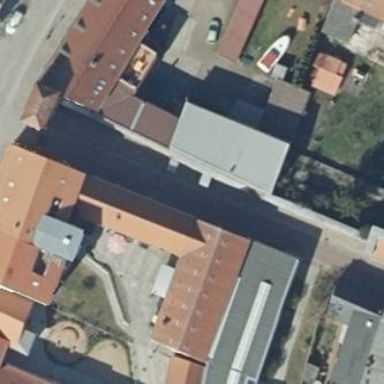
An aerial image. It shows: Residential building with gabled red roof made of roof tiles.